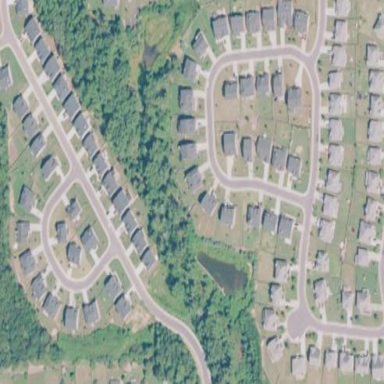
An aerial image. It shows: Residential area in rural setting.